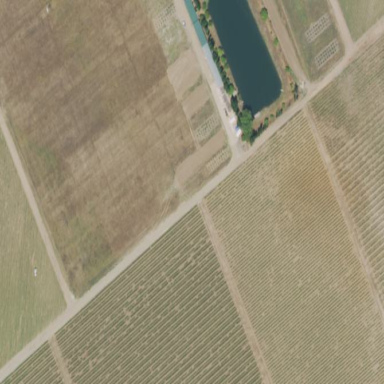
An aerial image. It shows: Vineyard growing grapes.